Field crop: maize
Growth stage: 2
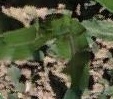
Species: maize